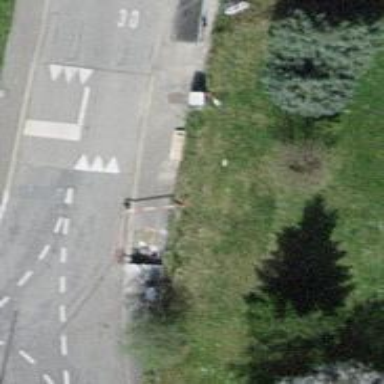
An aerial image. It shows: Post box.